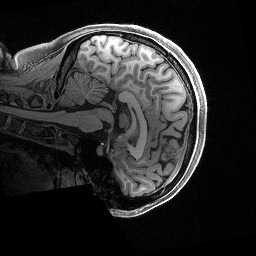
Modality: T1w
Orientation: sagittal
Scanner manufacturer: siemens
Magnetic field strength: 3 T
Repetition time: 2.5 s
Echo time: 0.0029 s